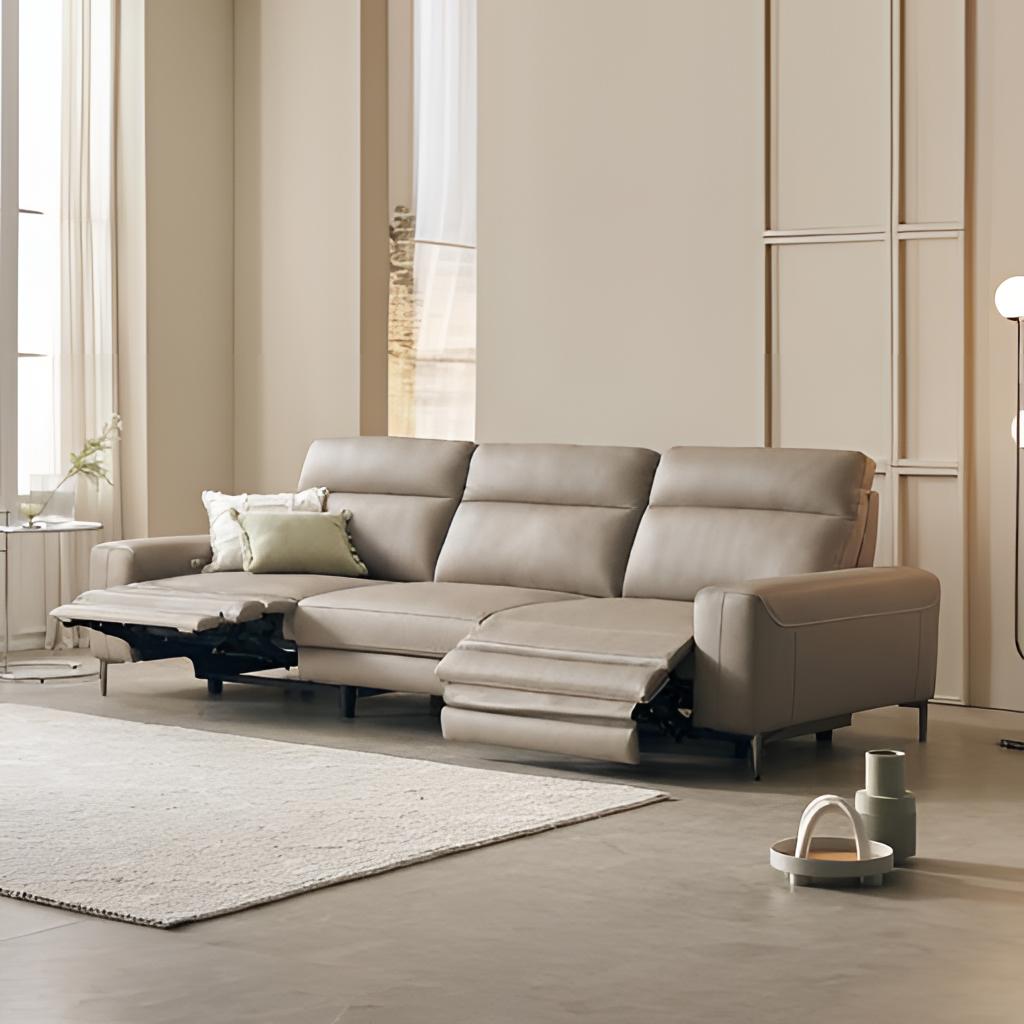
living room, beige leather sectional sofa, contemporary, wood flooring, with plank pattern, beige paint wallpaper, with solid pattern